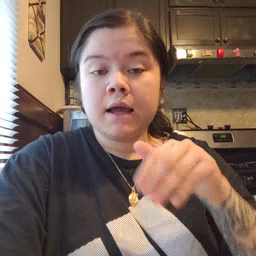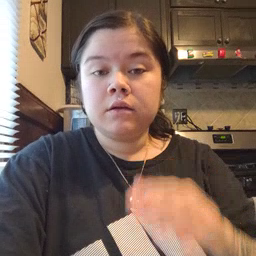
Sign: night